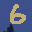
Label: 6